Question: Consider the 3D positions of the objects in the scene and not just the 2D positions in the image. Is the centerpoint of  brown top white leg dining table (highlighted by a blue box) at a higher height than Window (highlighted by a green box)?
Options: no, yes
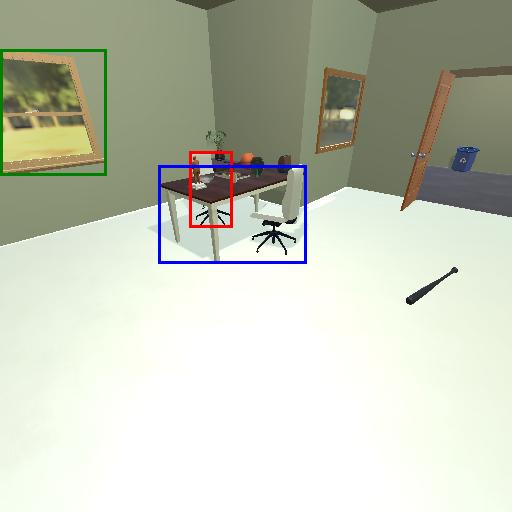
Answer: no